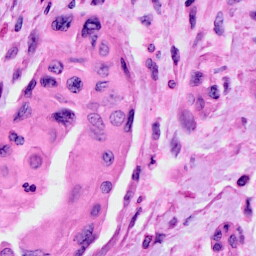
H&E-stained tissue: Cervix